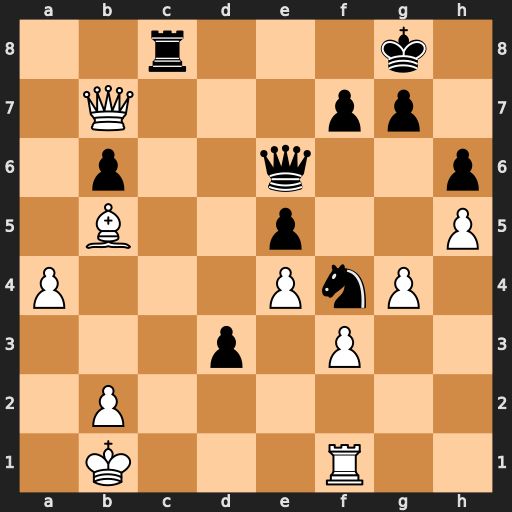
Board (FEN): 2r3k1/1Q3pp1/1p2q2p/1B2p2P/P3PnP1/3p1P2/1P6/1K3R2
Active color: w
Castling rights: -
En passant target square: -
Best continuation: Bd7 Qxd7 Qxd7